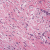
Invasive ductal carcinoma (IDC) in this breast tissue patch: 0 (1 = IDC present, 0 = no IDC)